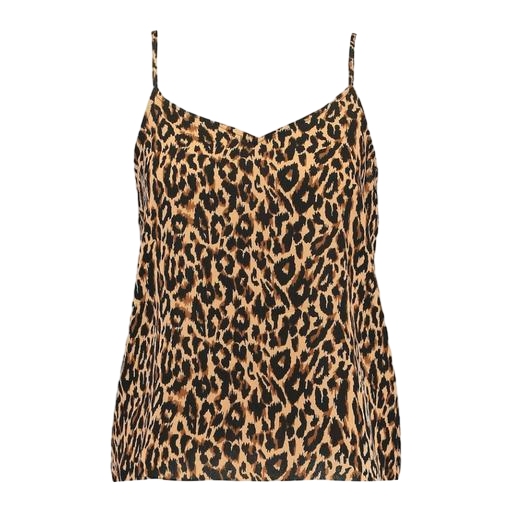
leopard skin print tank top, animal print spaghetti strap shirt, blue classic leopard-print cami, white background